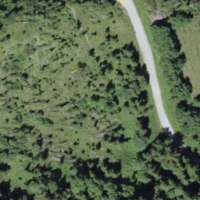
EUNIS habitat code: 45
Species observed at this site:
Gymnadenia conopsea